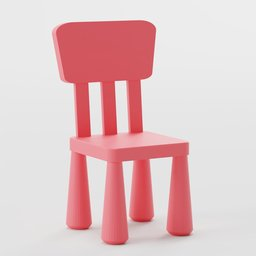
Label: furniture